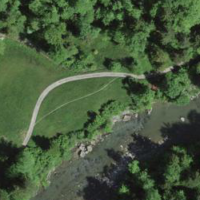
EUNIS habitat code: 41
Species observed at this site:
Parnassia palustris
Plantago media
Neotinea ustulata
Pentanema salicinum
Rutpela maculata